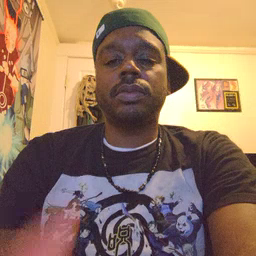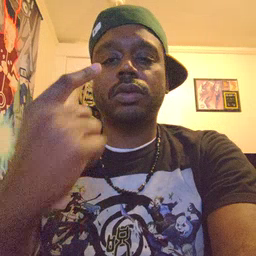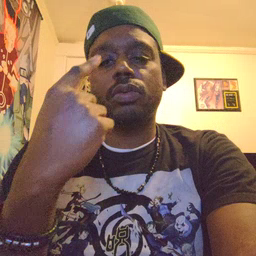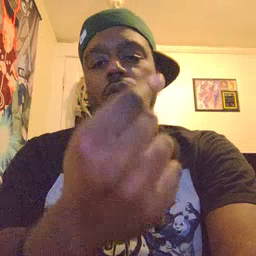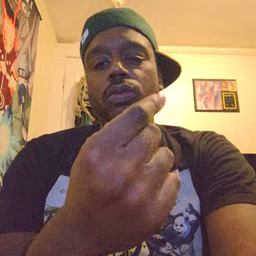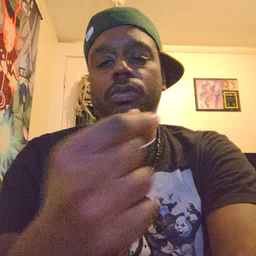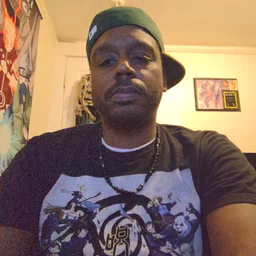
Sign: go